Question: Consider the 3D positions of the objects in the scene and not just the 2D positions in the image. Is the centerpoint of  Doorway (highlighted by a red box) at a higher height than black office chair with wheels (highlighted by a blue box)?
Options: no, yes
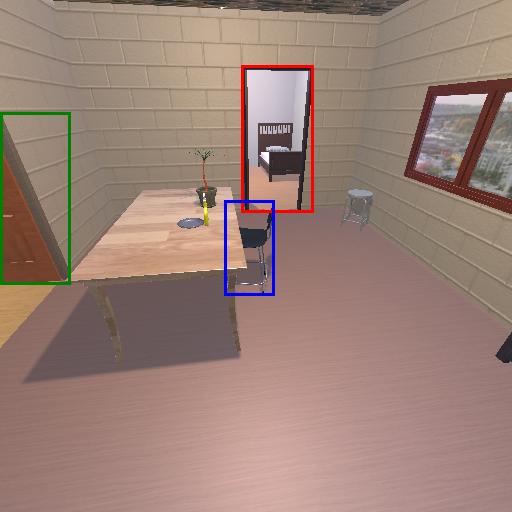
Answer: no